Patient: sex M, age 74
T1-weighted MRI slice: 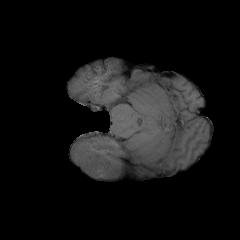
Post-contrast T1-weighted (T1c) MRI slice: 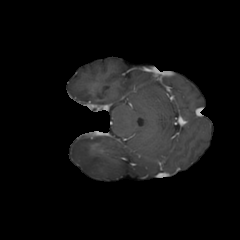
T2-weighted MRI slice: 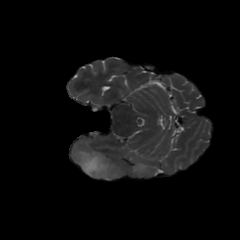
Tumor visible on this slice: yes
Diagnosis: Astrocytoma, IDH-wildtype
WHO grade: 3